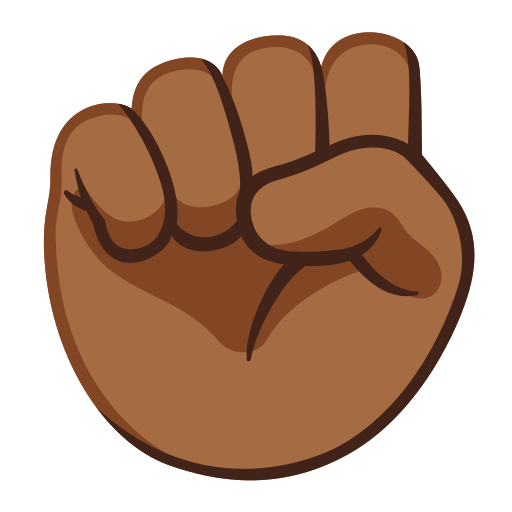
Emoji: ✊🏾